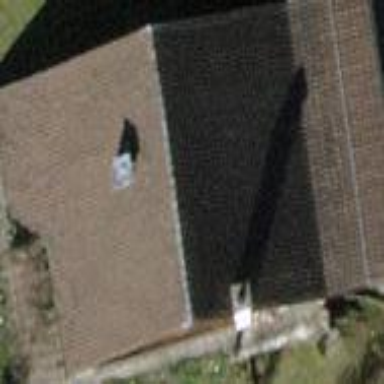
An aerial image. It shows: Detached building with gabled roof.